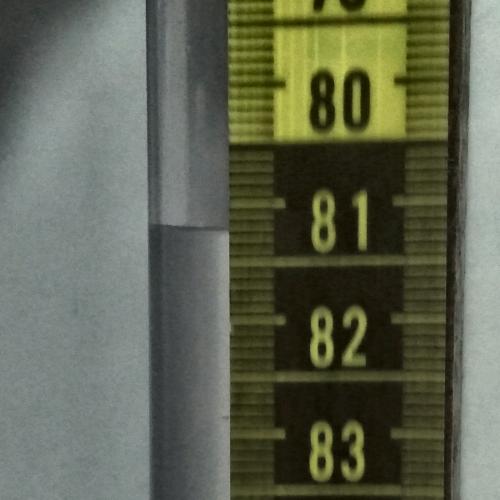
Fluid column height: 81.2 cm